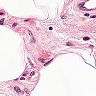
Metastatic tissue present: no